Question: I have a poblem with an element that is positioned relative. The problem is that I have a header with position fixed and content which is positioned relative. If I scroll down the content the element is put in front of the header. I tried with z-index but I just can't get it to work. I have put 'z-index:999' on header.
Here you can see my <URL>
Here is a picture:

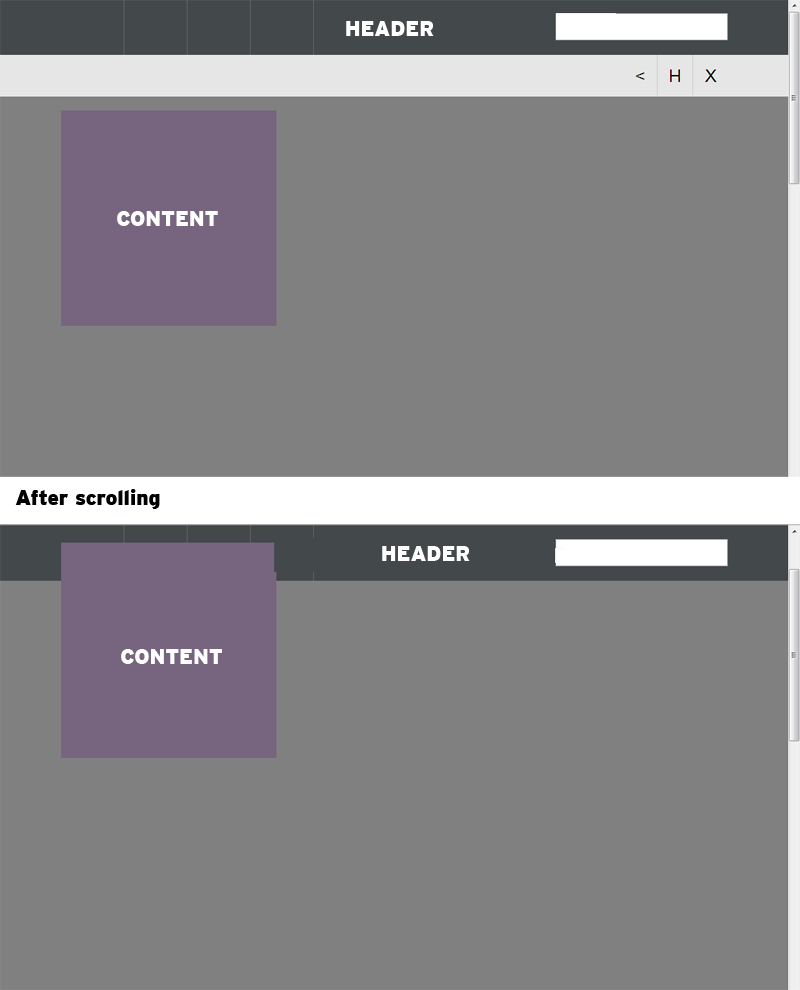
Answer: The 'z-index' on the relative positioned element should be lower than the 'z-index' on the fixed position element. Here is a quick example:
'''
<div id="fixed">Fixed Position</div>
<div id="relative">Relative Position</div>
'''
'''
body{
height: 3000px;
}
#fixed{
top: 0;
height; 100px;
background: green;
width: 100%;
position: fixed;
z-index: 2;
}
#relative{
position: relative;
top: 100px;
left: 50px;
height: 100px;
width: 100px;
background: red;
z-index: 1;
}
'''
<URL>
## Fixing Your Example
The header styling has an issue, there are two colons '::' proceeding the z-index properties value.
'''
.header{
width:960px;
background: #43484A;
height:80px;
position: fixed;
top:0;
z-index: 9999; /* Removed extra : here */
}
'''
<URL>